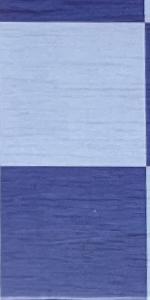
Label: Empty